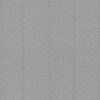
Label: dusty